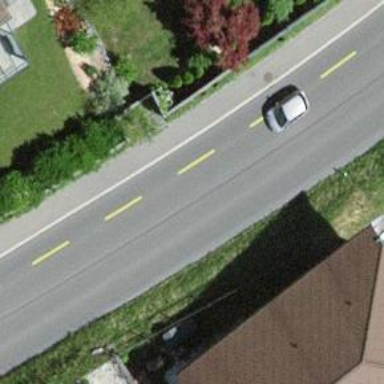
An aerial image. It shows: Advisory cycle lane on primary highway with asphalt surface.